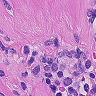
Metastatic tissue present: no